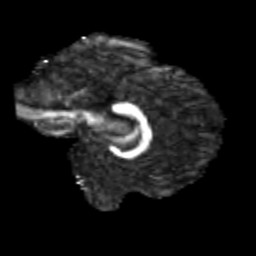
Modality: FA
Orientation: sagittal
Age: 21
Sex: male
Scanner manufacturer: siemens
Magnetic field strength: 3 T
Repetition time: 3.5 s
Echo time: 0.113 s